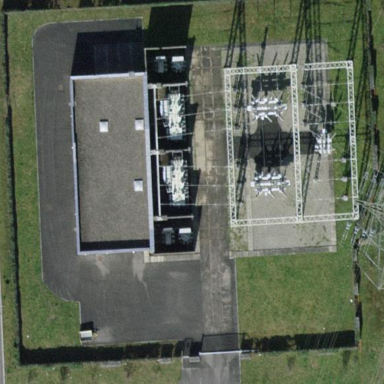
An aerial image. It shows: Distribution substation surrounded by fence.